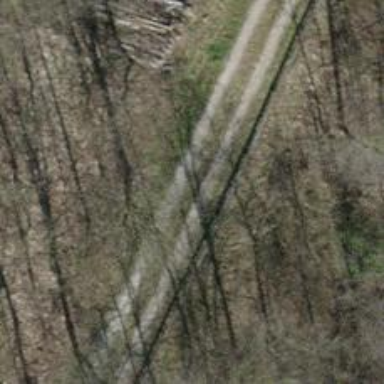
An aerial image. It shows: Compacted track road with grade3 tracktype.